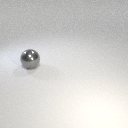
large gray metal sphere